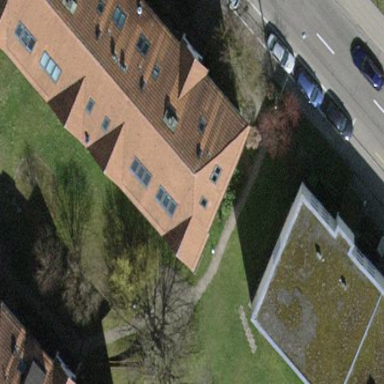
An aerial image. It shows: Building.